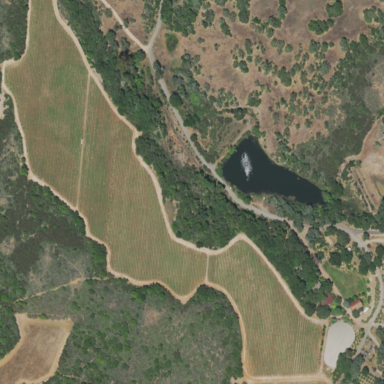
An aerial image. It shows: Vineyard with wine grapes as the crop.